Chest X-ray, PA view. Patient: 70 years old, sex F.
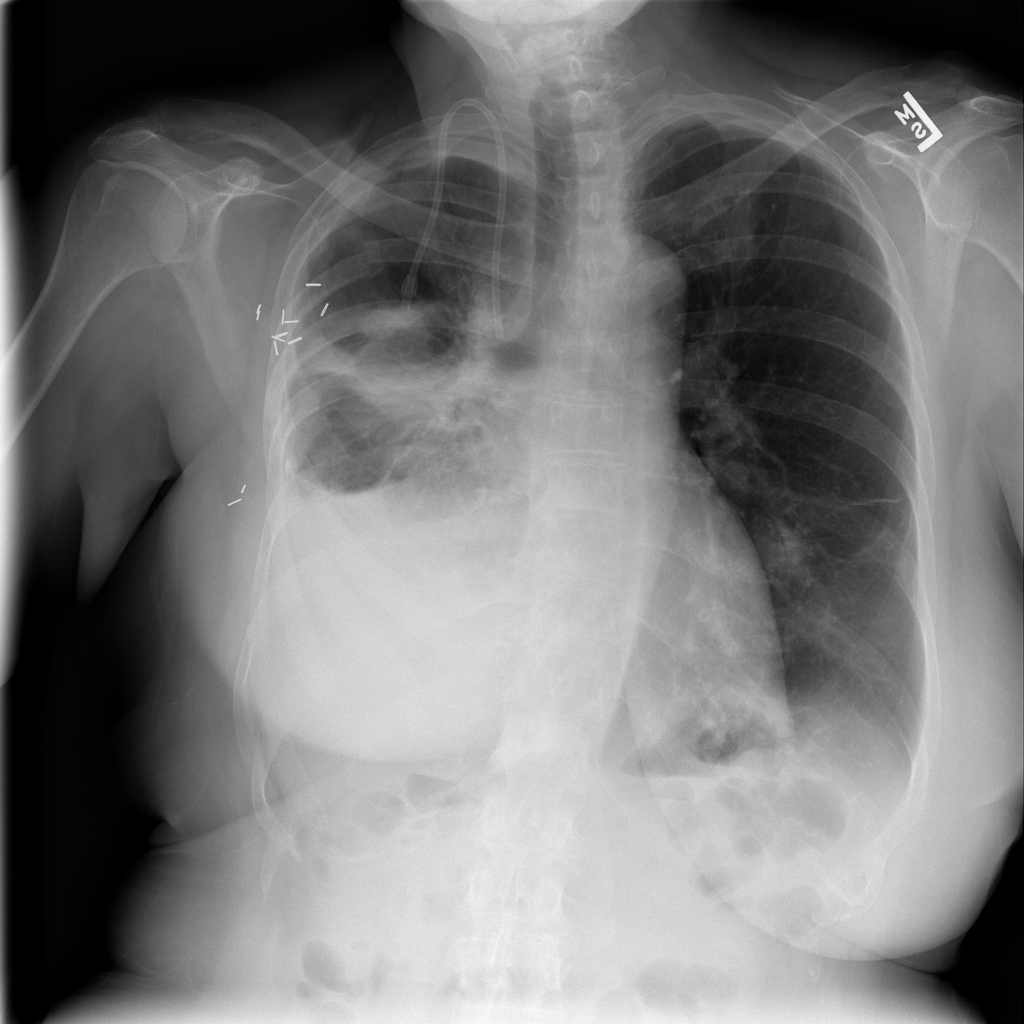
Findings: Infiltration, Nodule, Pleural_Thickening